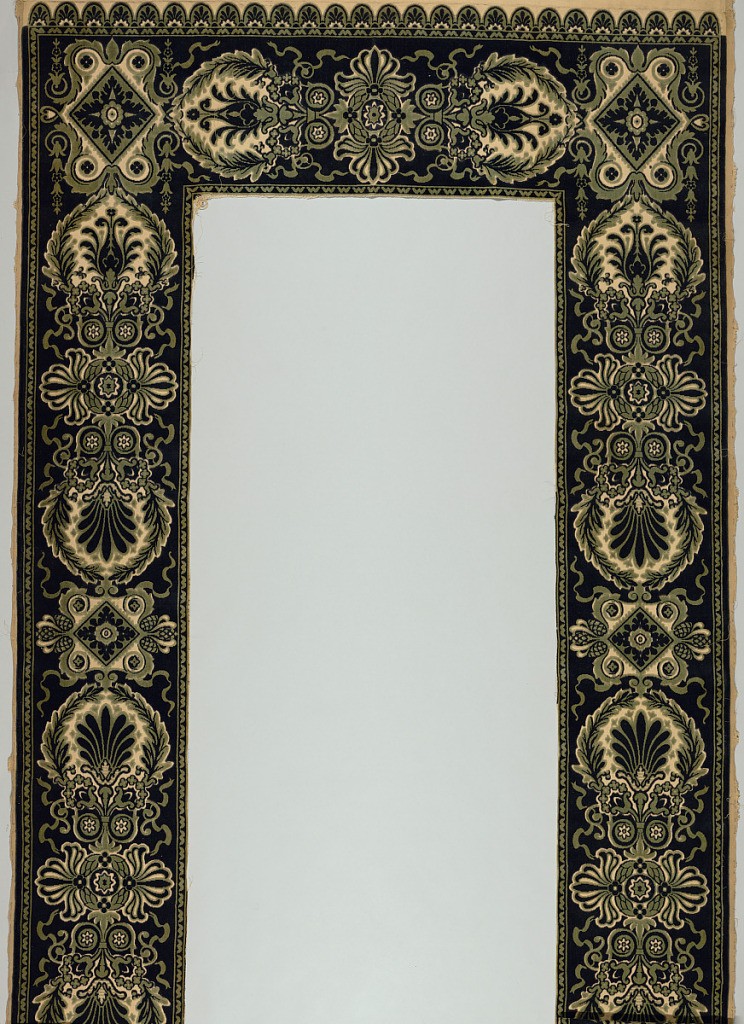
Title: Border
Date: late 19th century
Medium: cotton Technique: supplementary weft pile in a plain weave foundation (velveteen)
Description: Part of a border of a table cover. In blue and green pile a design of palmettes and other Empire motifs.